Field crop: maize
Growth stage: 2
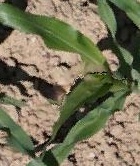
Species: maize